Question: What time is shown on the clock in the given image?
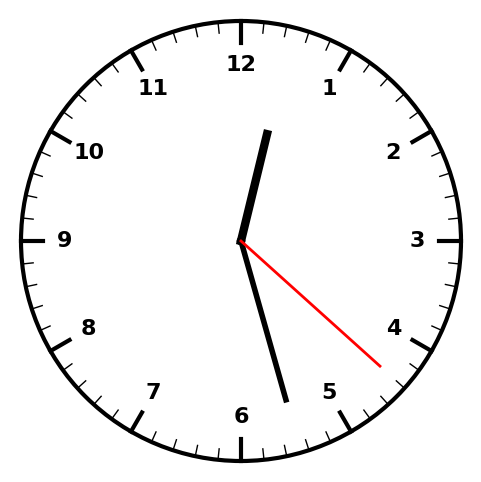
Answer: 12:27:22